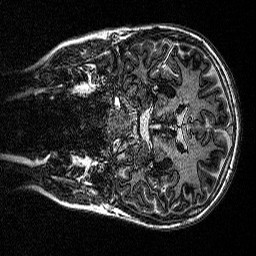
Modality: MP2RAGE
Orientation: coronal
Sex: female
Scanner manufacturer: siemens
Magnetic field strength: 3 T
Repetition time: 5 s
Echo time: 0.00292 s